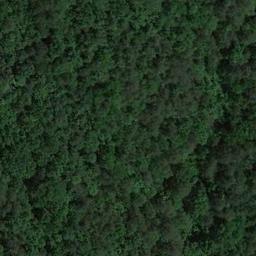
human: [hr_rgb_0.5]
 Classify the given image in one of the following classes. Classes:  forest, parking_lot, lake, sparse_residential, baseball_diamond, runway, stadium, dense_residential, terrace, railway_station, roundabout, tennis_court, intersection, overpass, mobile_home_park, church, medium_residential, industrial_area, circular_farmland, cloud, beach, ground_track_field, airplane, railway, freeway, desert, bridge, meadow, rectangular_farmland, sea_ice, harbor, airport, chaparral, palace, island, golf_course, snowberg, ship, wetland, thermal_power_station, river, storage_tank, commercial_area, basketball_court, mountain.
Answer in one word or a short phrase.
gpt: forest